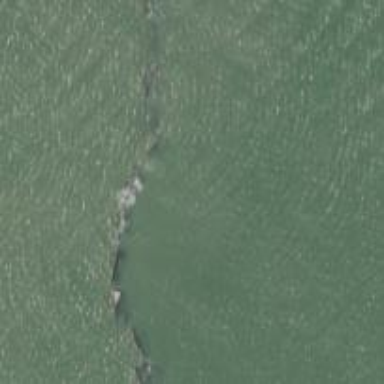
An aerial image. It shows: Breakwater structure.